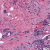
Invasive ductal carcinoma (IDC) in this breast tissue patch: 1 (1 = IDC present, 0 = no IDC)